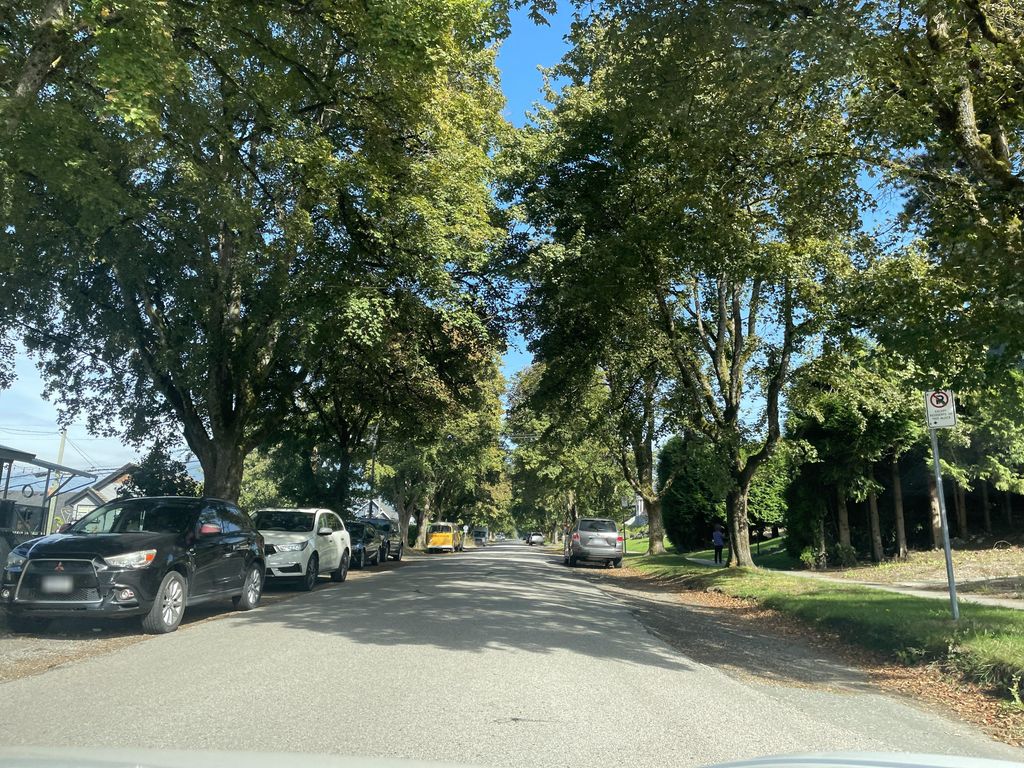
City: vancouver